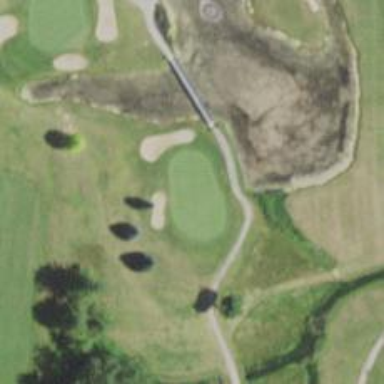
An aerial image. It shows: Golf hole.